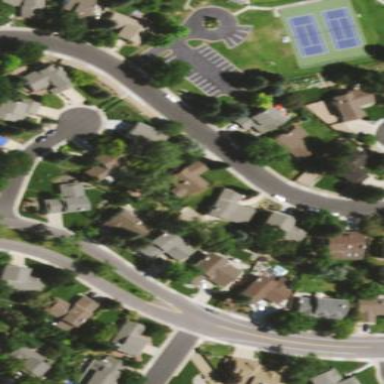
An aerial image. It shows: Sidewalk.